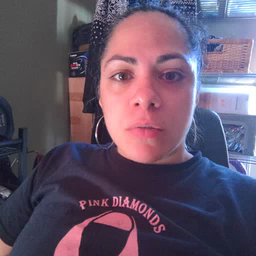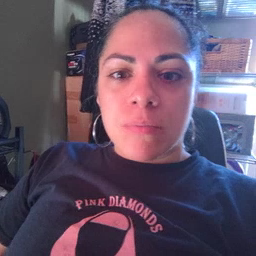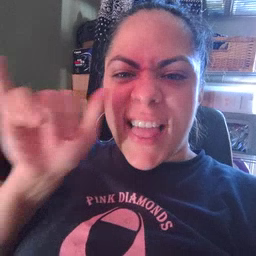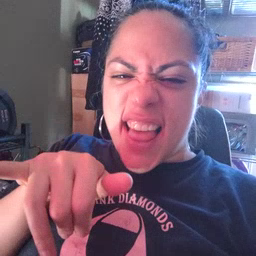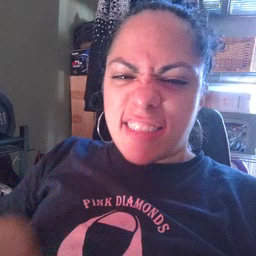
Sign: that